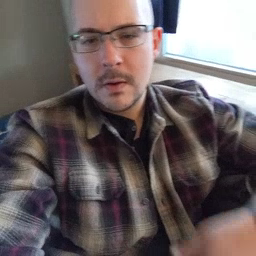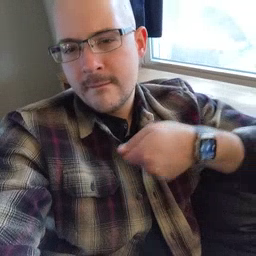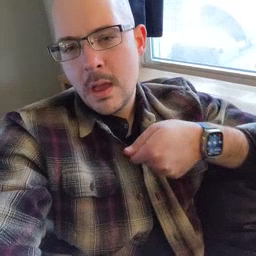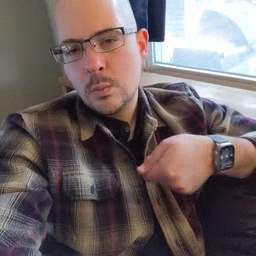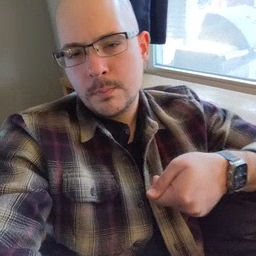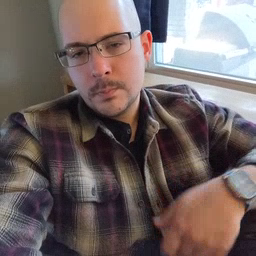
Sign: vacuum